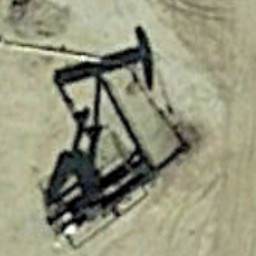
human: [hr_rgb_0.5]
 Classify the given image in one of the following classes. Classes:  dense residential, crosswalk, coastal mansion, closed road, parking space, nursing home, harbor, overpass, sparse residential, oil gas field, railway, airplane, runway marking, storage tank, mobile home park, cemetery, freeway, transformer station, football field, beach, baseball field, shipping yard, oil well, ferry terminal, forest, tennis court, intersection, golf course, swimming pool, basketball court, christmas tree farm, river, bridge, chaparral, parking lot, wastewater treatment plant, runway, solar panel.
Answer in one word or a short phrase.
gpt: oil well